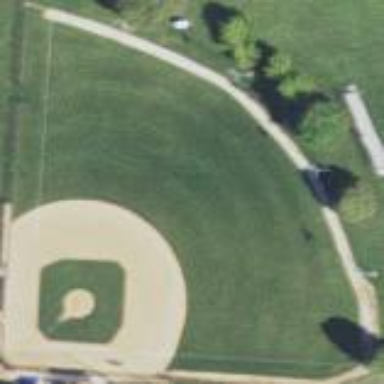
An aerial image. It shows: Grass pitch used for baseball.